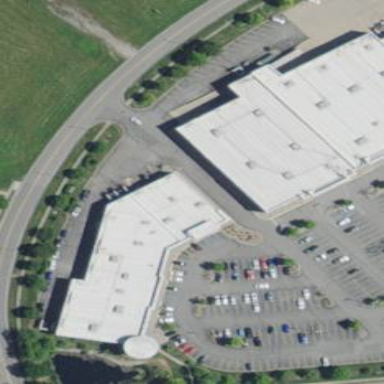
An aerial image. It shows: Building.